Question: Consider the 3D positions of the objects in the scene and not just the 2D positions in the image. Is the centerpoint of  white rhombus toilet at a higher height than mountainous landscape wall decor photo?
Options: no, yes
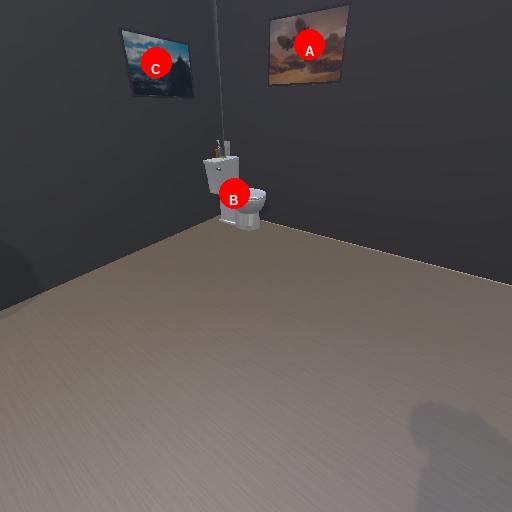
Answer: no